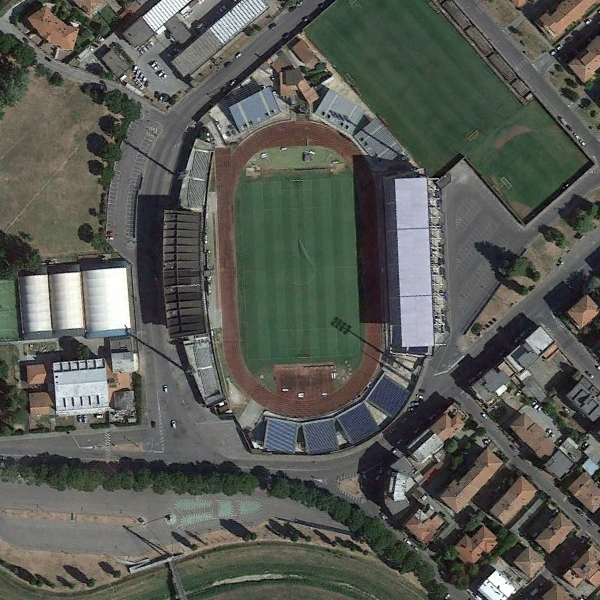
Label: Stadium